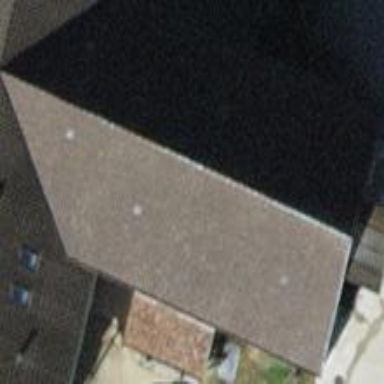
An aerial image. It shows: Building with gabled roof. The roof orientation is along the building's structure.